Field crop: maize
Growth stage: 2
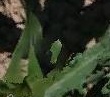
Species: maize